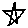
Label: star